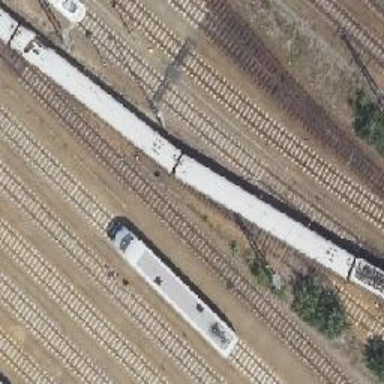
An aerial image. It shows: Railway switch.